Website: lowes
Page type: billing-address
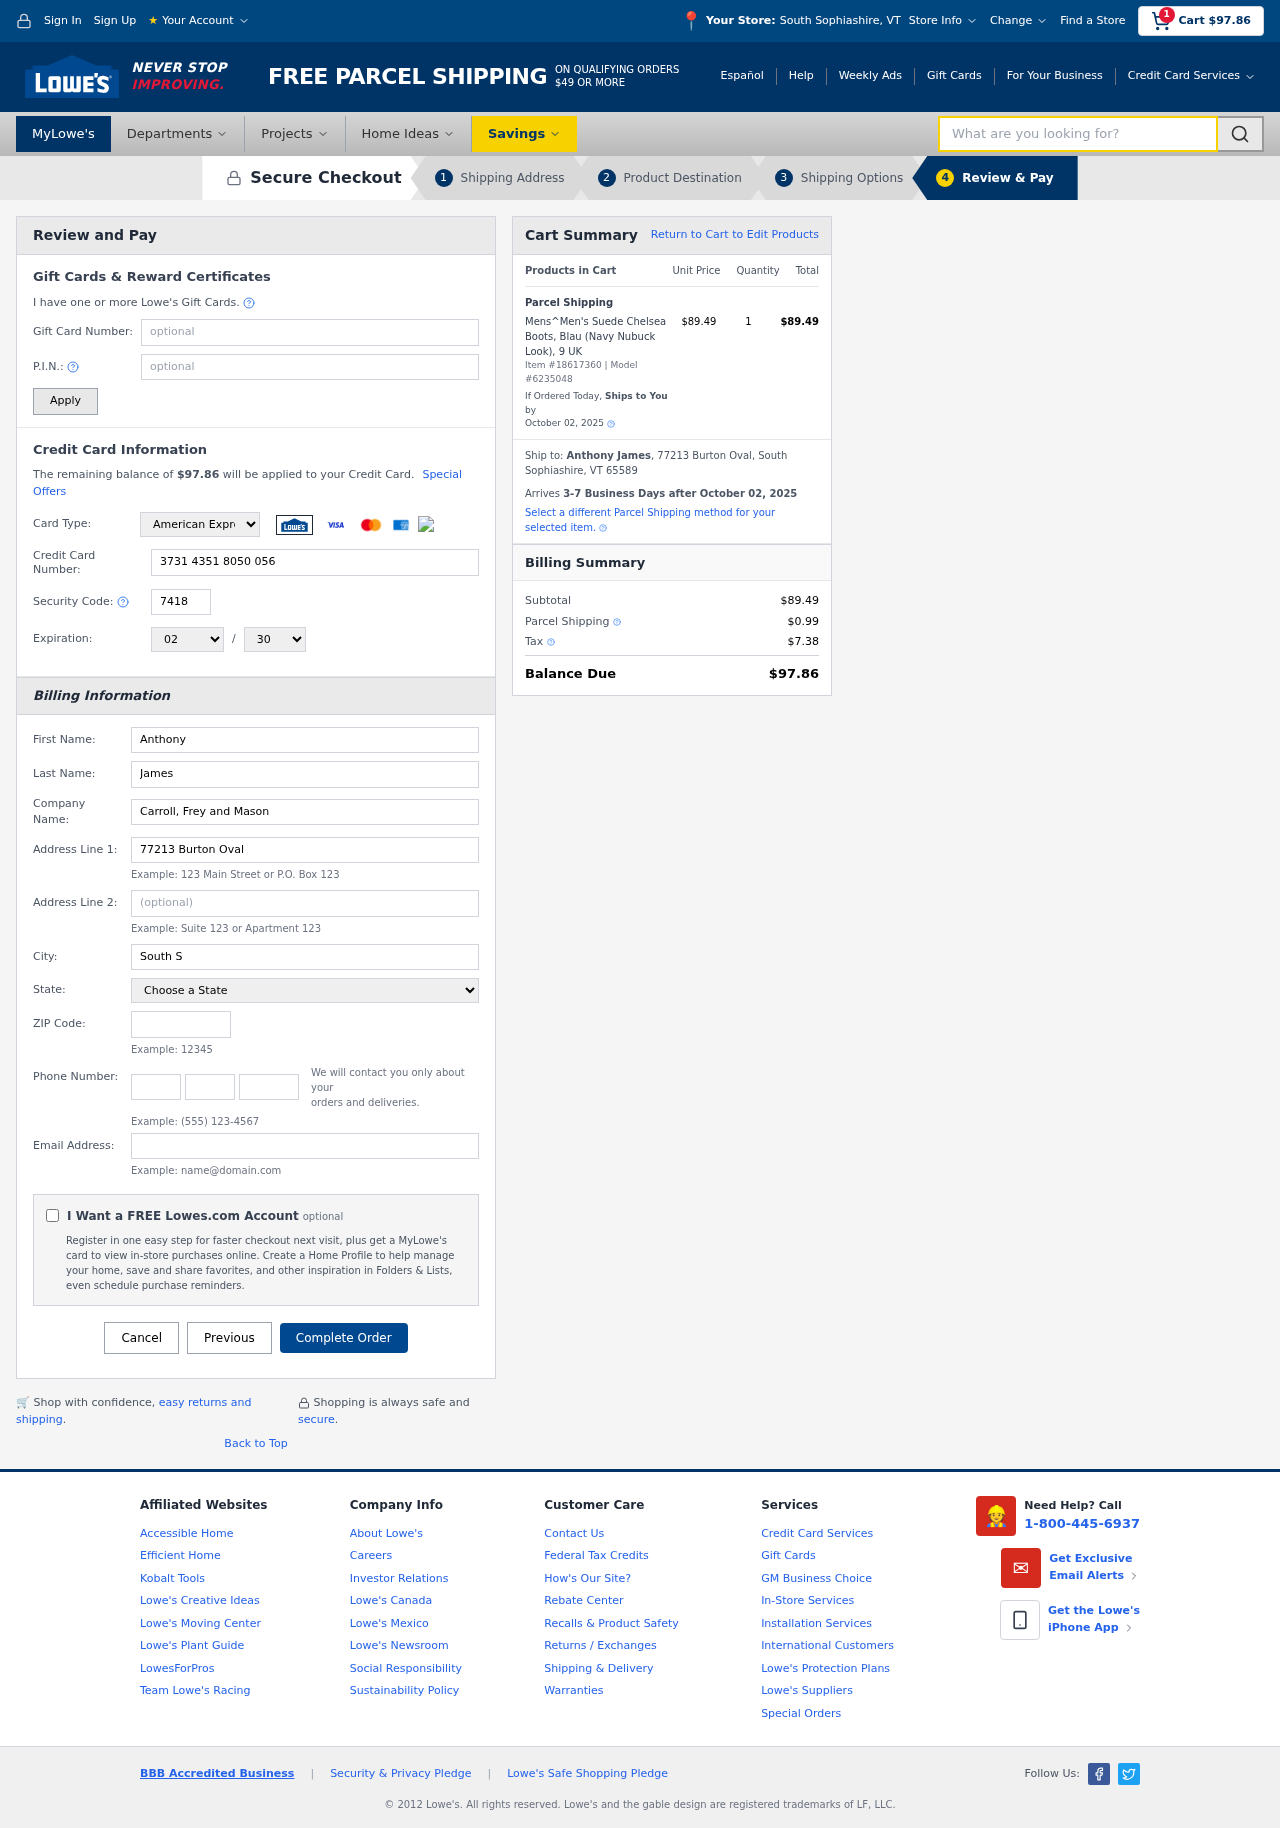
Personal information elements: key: PII_CARD_CVV
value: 7418
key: PII_CARD_EXPIRY_MONTH
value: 02
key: PII_CARD_EXPIRY_YEAR
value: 30
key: PII_CARD_NUMBER
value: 3731 4351 8050 056
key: PII_CARD_TYPE
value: American Express
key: PII_CITY
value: South Sophiashire
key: PII_CITY_STATE
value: South Sophiashire, VT
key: PII_COMPANY
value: Carroll, Frey and Mason
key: PII_EMAIL
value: ajames@yahoo.com
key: PII_FIRSTNAME
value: Anthony
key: PII_FULLNAME
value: Anthony James
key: PII_LASTNAME
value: James
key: PII_PHONE_AREA
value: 557
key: PII_PHONE_PREFIX
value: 563
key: PII_PHONE_SUFFIX
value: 1080
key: PII_POSTCODE
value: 65589
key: PII_STATE
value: Vermont
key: PII_STREET
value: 77213 Burton Oval
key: PII_CITY_STATE_ZIP
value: South Sophiashire, VT 65589
Product elements: key: PRODUCT1_NAME
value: Mens^Men's Suede Chelsea Boots, Blau (Navy Nubuck Look), 9 UK
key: PRODUCT1_PRICE
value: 89.49
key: PRODUCT1_QUANTITY
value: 1
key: PRODUCT_ITEM_NUMBER
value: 18617360
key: PRODUCT_MODEL_NUMBER
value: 6235048
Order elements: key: ORDER_SUBTOTAL
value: $97.86
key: ORDER_TOTAL
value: $97.86
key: ORDER_SHIPPING_DATE
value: October 02, 2025
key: ORDER_SUBTOTAL
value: $89.49
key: ORDER_DELIVERY_DATE
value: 3-7 Business Days after October 02, 2025
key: ORDER_SHIPPING_DATE2
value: October 02, 2025
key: ORDER_SUBTOTAL2
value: $89.49
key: ORDER_SHIPPING_COST
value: $0.99
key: ORDER_TAX
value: $7.38
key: ORDER_TOTAL2
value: $97.86
Search elements: key: HEADER_SEARCH
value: What are you looking for?